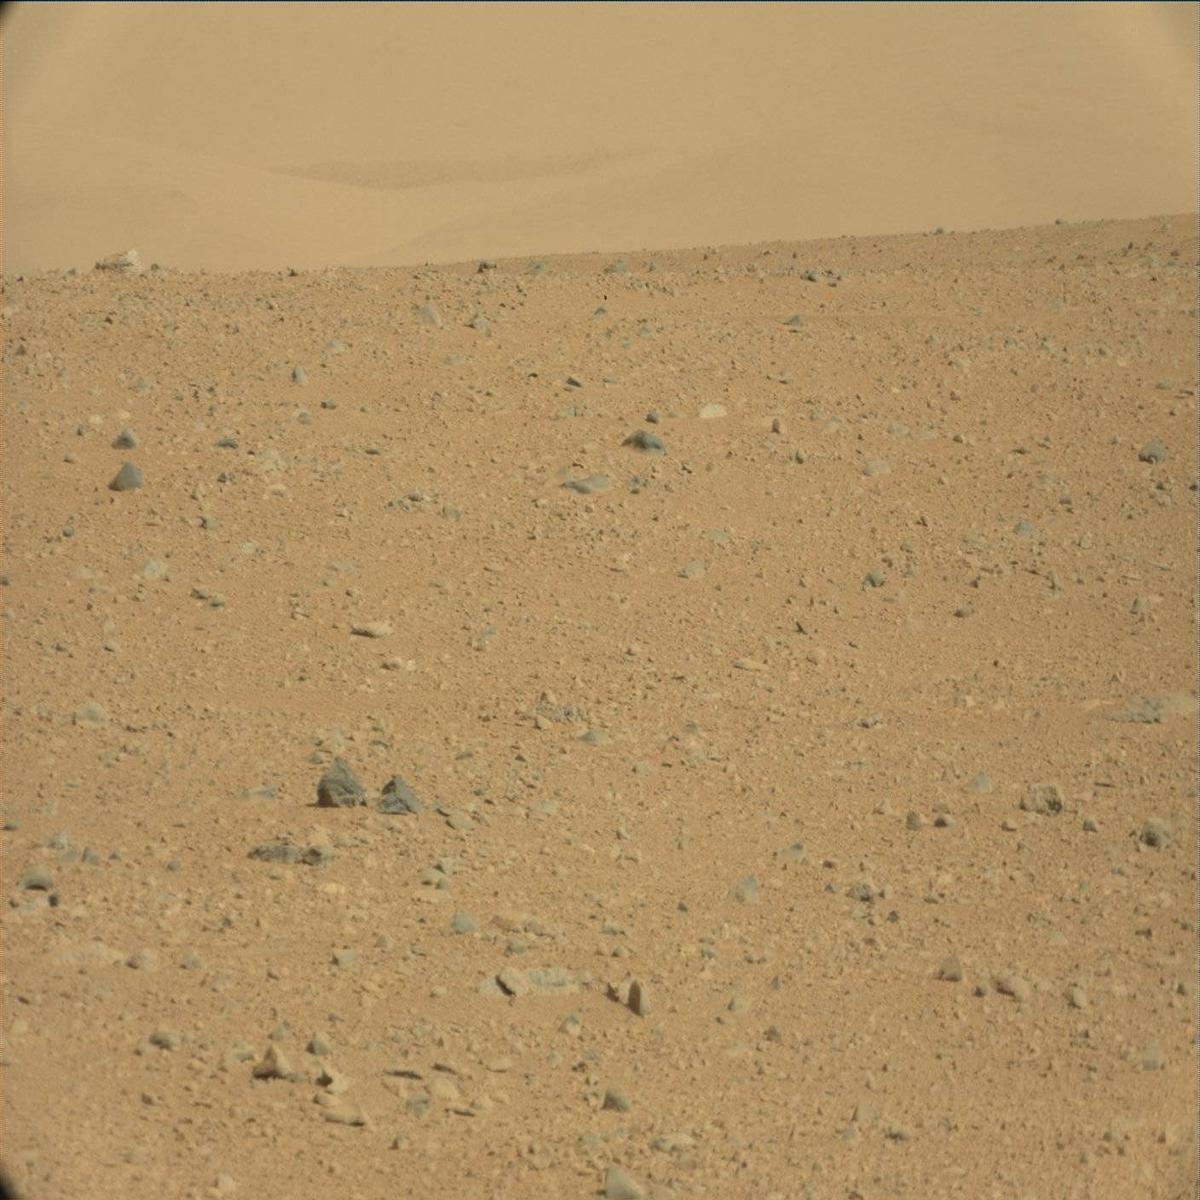
Terrain classes present: Bedrock, Ridge, Rock, Sand / Soil